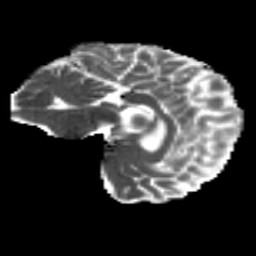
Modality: MD
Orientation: sagittal
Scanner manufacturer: siemens
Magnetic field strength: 3 T
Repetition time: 4.16 s
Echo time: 0.0806 s